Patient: sex M, age 51
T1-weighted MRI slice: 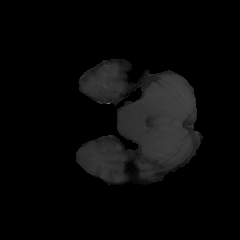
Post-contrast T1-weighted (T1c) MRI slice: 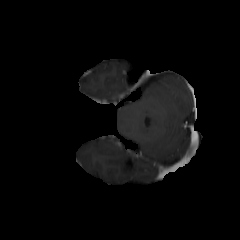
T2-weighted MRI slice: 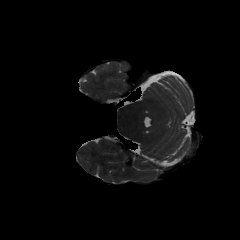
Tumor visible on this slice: no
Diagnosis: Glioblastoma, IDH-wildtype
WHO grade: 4